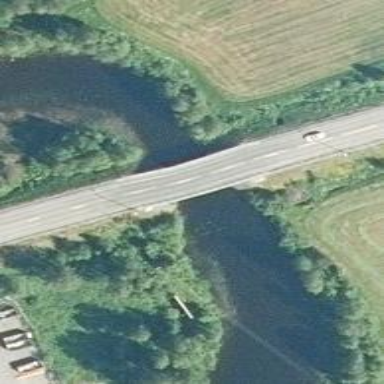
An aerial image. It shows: Bridge with asphalt surface carrying trunk highway.